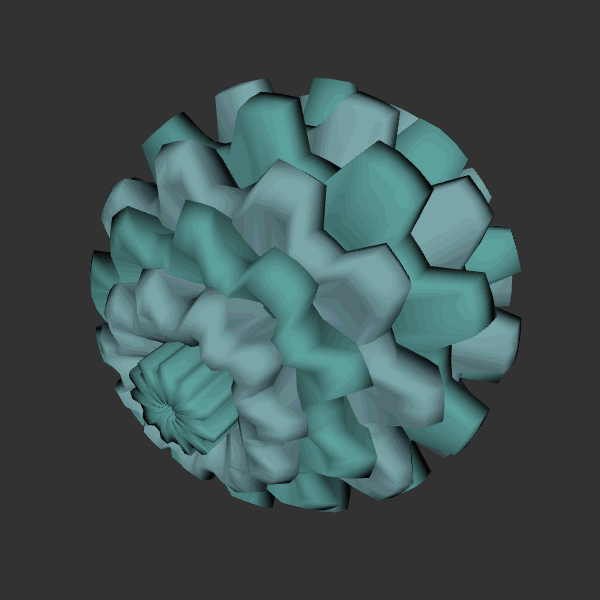
Background: dark